Question: For particular reasons I want to use a thirdparty php graph&chart library (phpCHART) for a custom component that I'm developing for my Joomla 3.3 application.
For my first attempt including the library seems to fail causing the following error when I call the custom component via a main menu item:

What I did:
(step 1) I included the phpCHART library folder in /libraries of the joomla root directory (e.g. /libraries/phpChart_Lite/
(step 2) In the default.php file of the view of my custom component in included the line:
'''
require_once(JPATH_ROOT.'/libraries/phpChart_Lite/conf.php'); //pChart graph
'''
(for this line I looked at the solution in <URL>
I think the error is in step 2, but i'm not sure how to solve it?
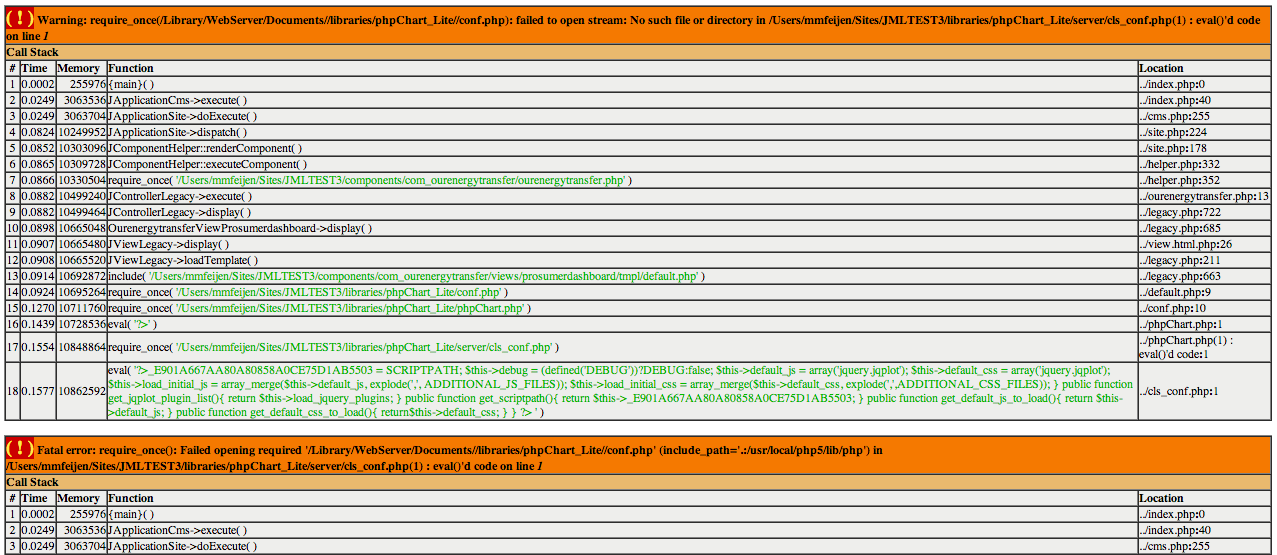
Answer: The error message appears to say the fault is in the phpChart file (specifically server/clsconf.php) rather than your component. Did you update the SCRIPTPATH before uploading?